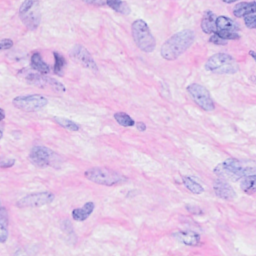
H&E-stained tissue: Breast